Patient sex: M
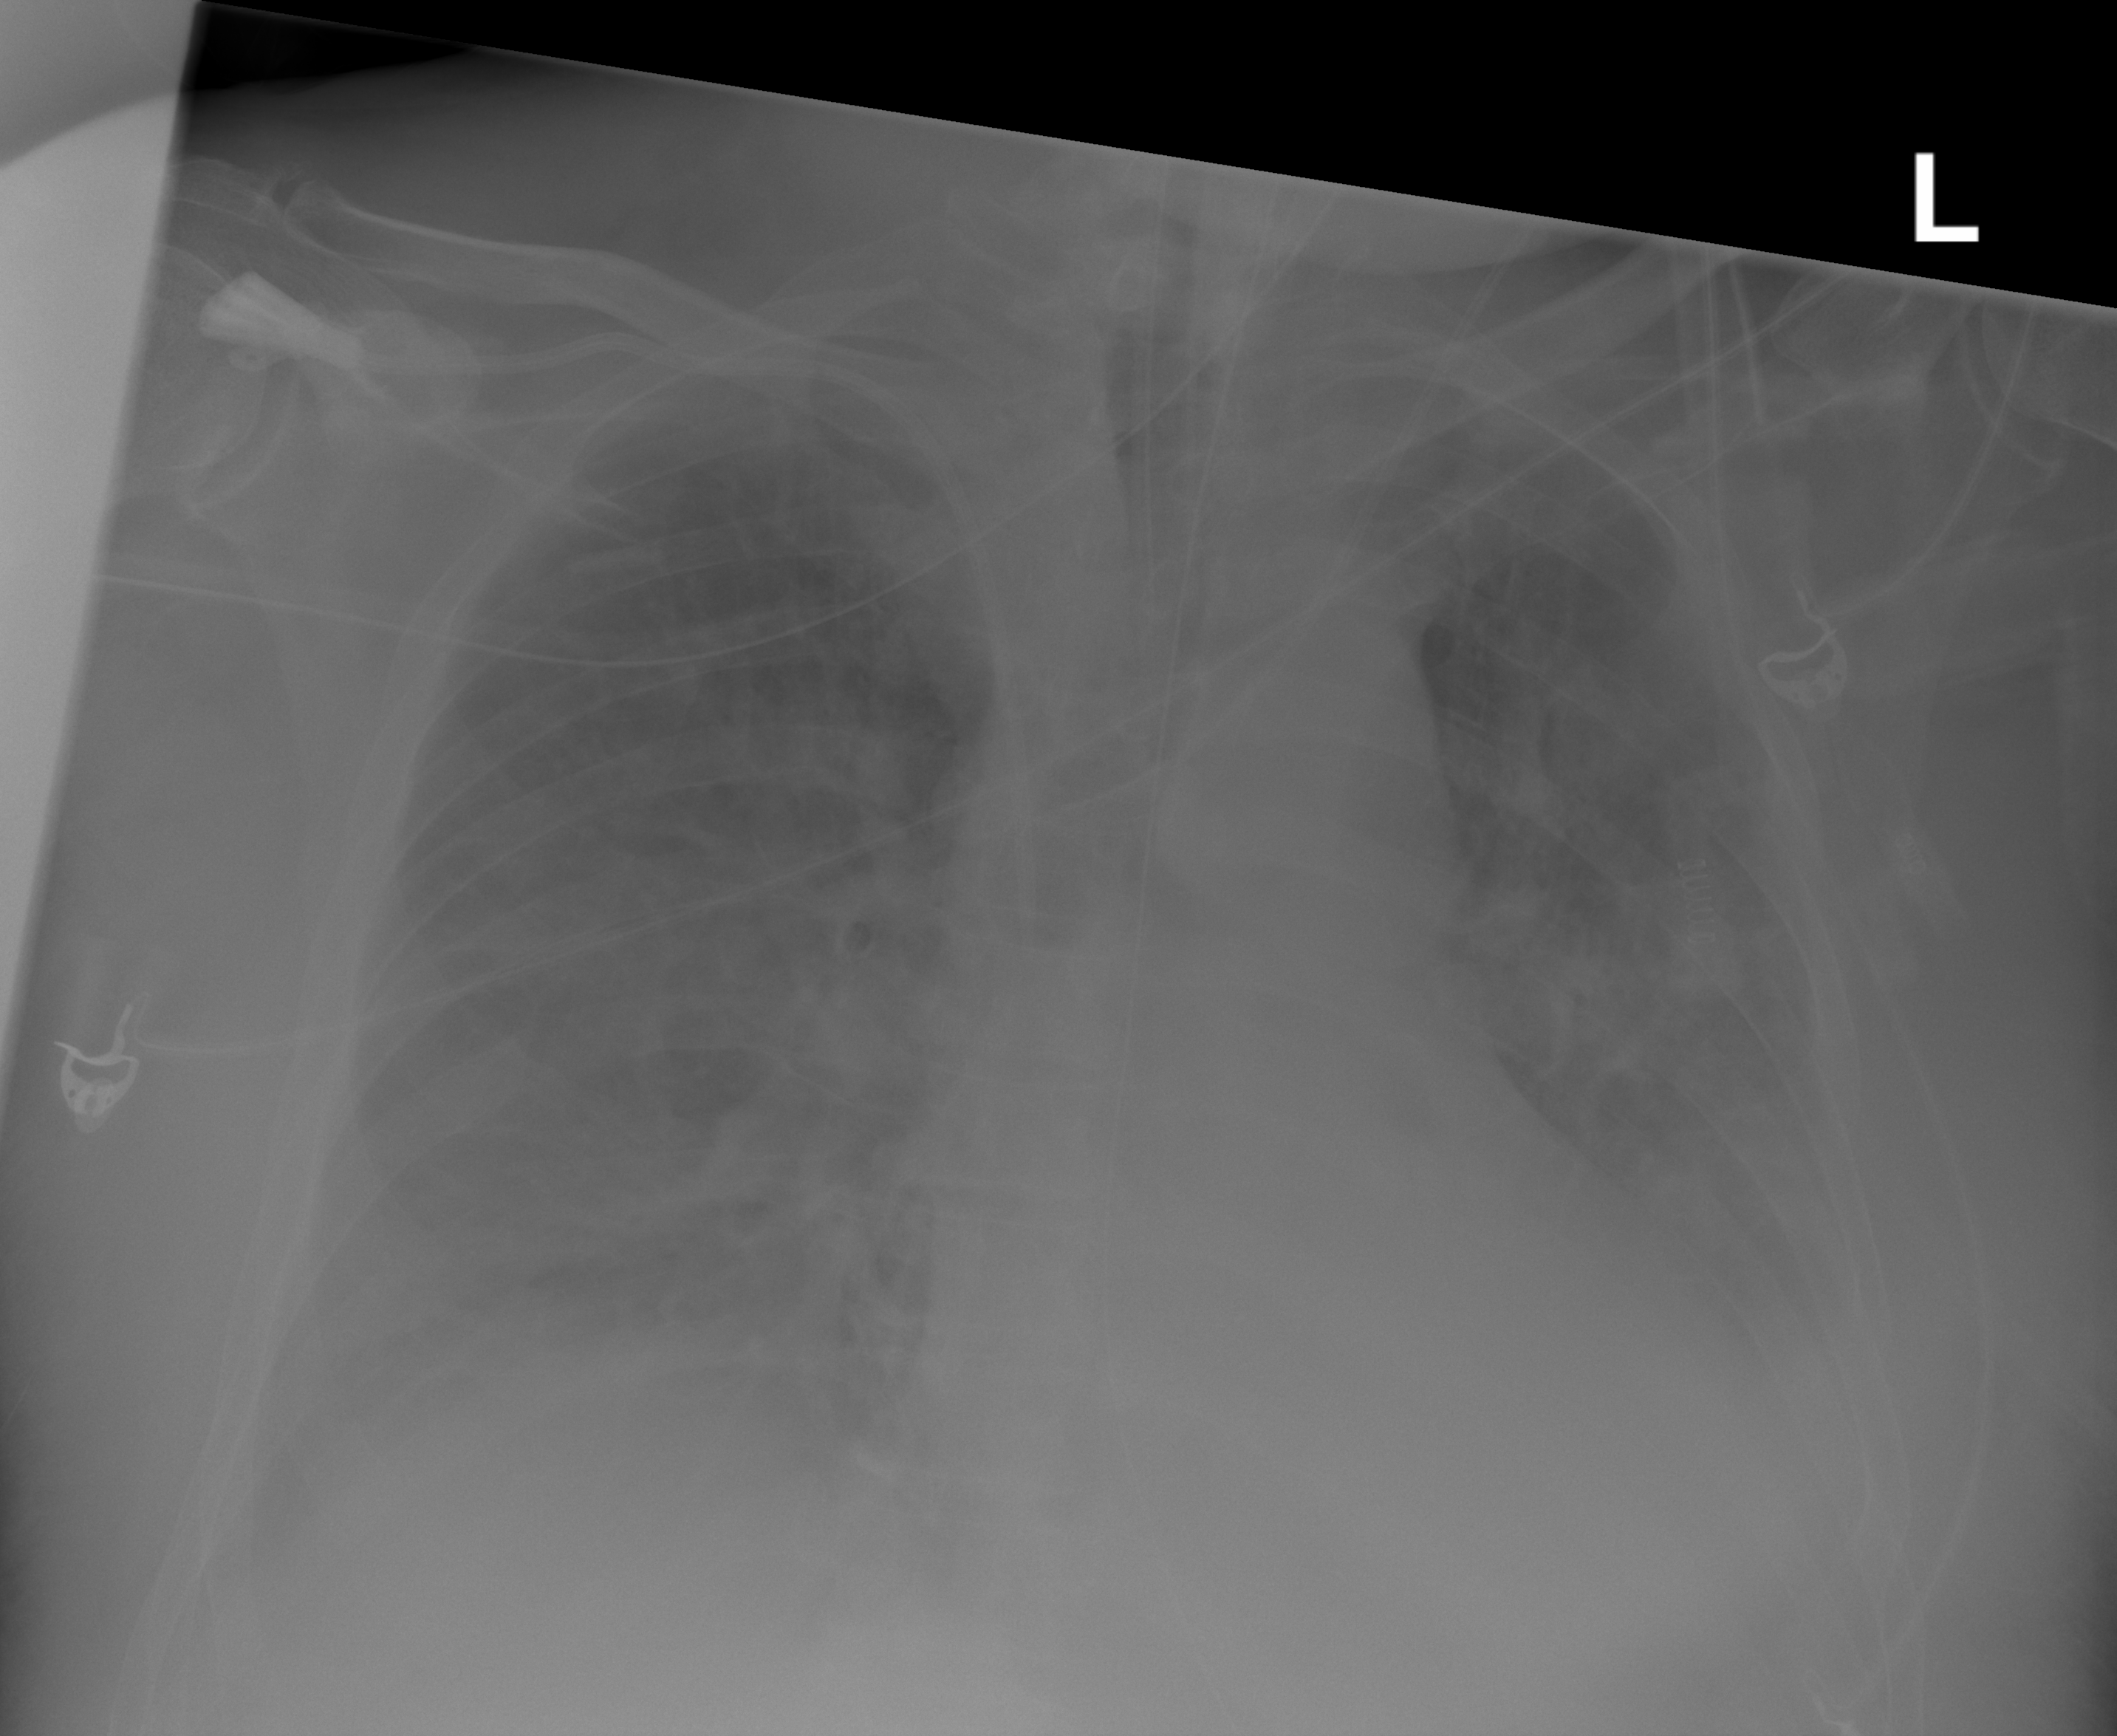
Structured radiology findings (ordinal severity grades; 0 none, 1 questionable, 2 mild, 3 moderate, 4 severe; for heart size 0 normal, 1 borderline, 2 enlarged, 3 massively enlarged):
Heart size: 2
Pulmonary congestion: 2
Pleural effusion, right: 2
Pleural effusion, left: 2
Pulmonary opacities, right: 2
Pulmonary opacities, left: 2
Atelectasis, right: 2
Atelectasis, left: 2